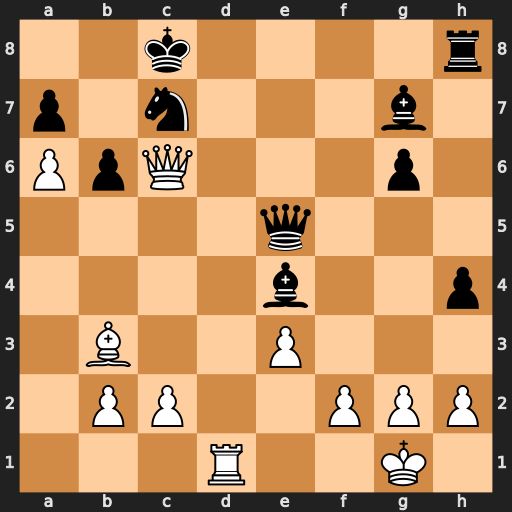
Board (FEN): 2k4r/p1n3b1/PpQ3p1/4q3/4b2p/1B2P3/1PP2PPP/3R2K1
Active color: w
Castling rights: -
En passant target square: -
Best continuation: Qd7+ Kb8 Qd8+ Rxd8 Rxd8#